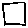
Label: square